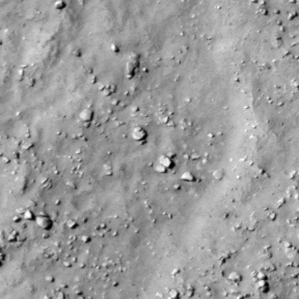
Label: non_frost